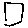
Label: square